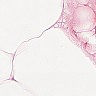
Metastatic tissue present: no